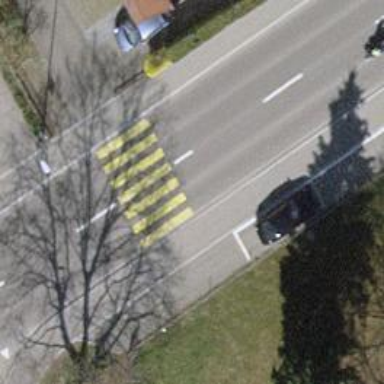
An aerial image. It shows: Zebra crossing on the road.